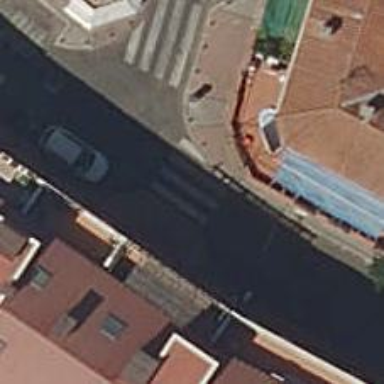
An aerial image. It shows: Uncontrolled zebra crossing on the road.